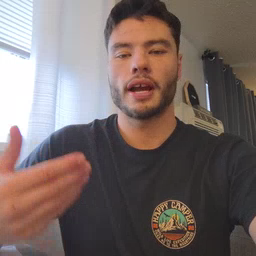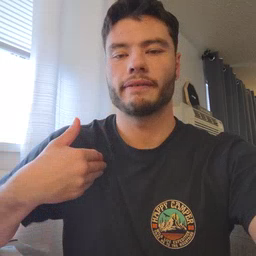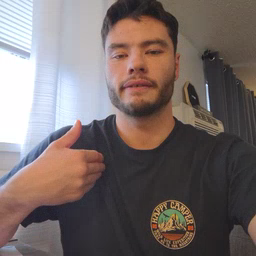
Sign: have